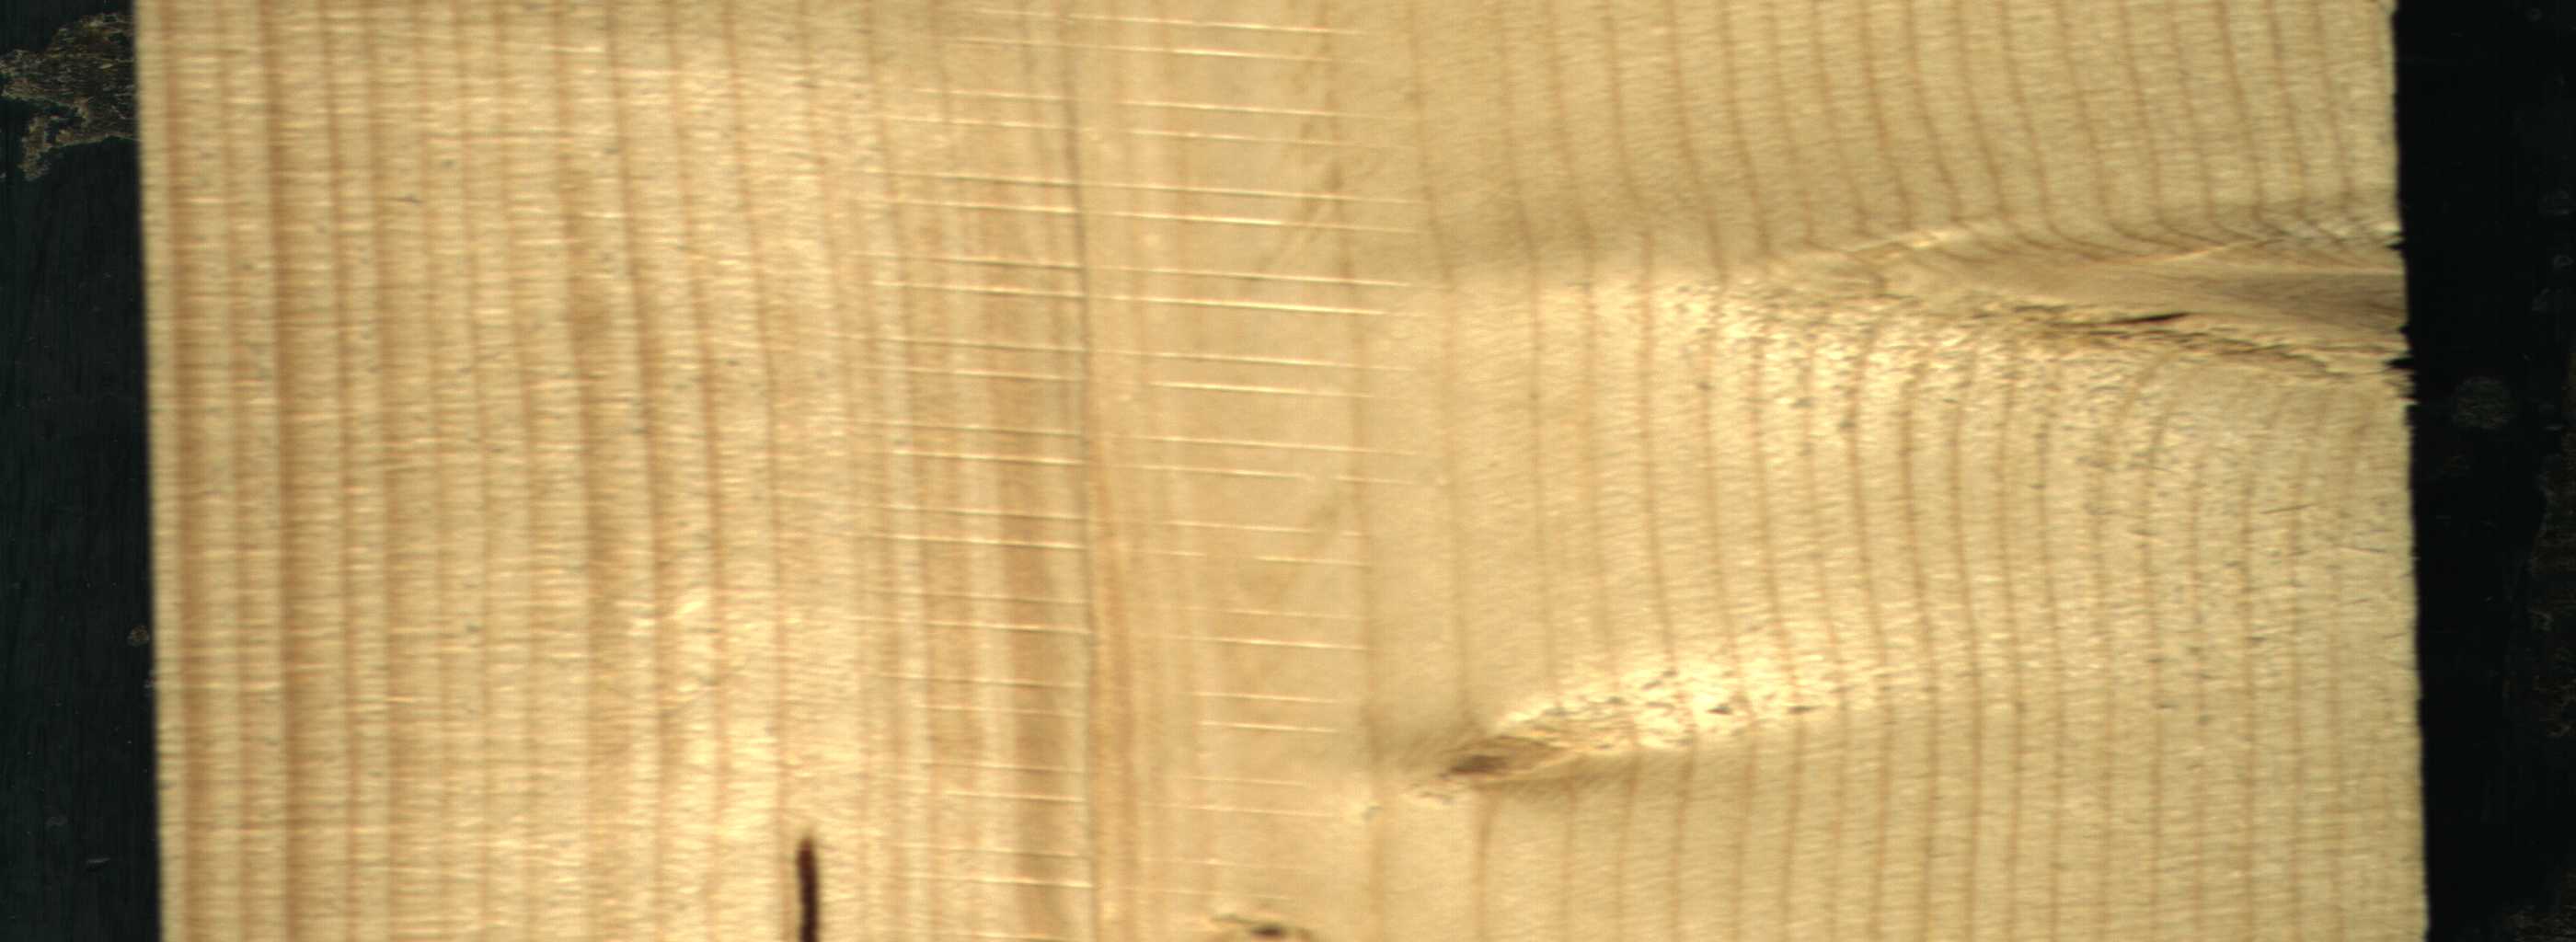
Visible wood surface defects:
resin
Live_Knot
Live_Knot
Live_Knot